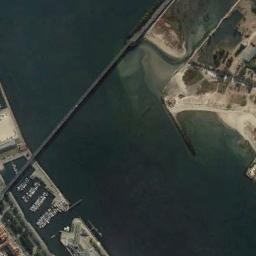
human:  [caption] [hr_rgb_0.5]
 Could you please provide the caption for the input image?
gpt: A bridge connects the land on both sides of the blue waters  There are many ships on the coast .

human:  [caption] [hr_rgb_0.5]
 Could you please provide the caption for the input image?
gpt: The bridge is bi-directional, And the water under the bridge appears dark blue .

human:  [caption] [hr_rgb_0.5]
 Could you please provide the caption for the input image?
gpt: A bridge built on a dark green river and a harbor on one side of the river .

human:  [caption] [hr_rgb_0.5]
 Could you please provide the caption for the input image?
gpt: There is a bridge over the river with many buildings and trees beside .

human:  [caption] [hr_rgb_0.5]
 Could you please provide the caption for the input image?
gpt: There is a river under the bridge .